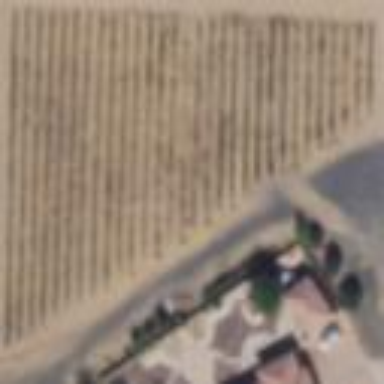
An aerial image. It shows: Vineyard with grape crops.